Field crop: maize
Growth stage: 2
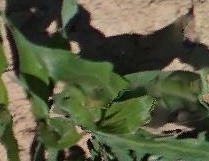
Species: maize